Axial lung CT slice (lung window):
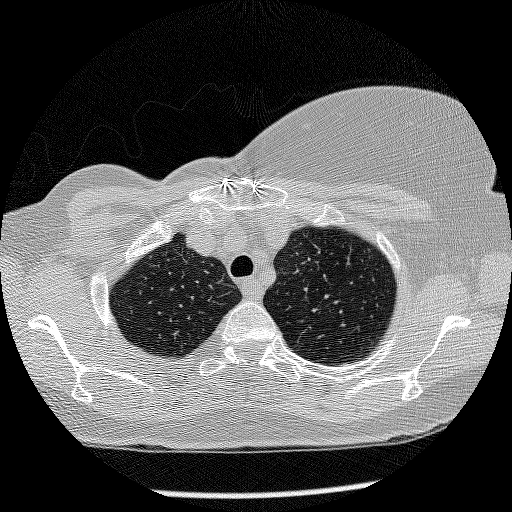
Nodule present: no